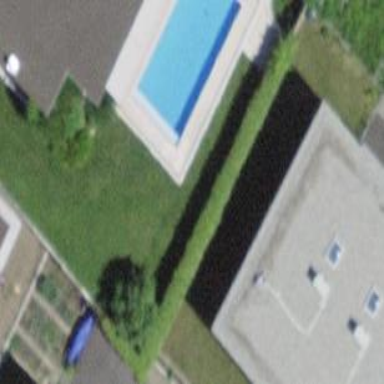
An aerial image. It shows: Swimming pool located in leisure land.